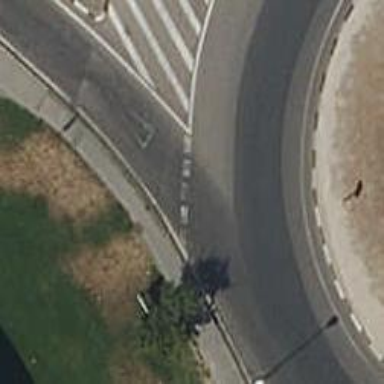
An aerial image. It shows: Road with "give way" sign.